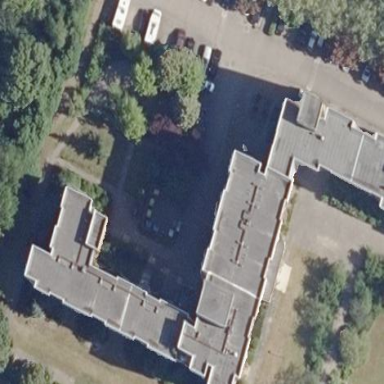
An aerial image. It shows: Apartment building with flat roof.